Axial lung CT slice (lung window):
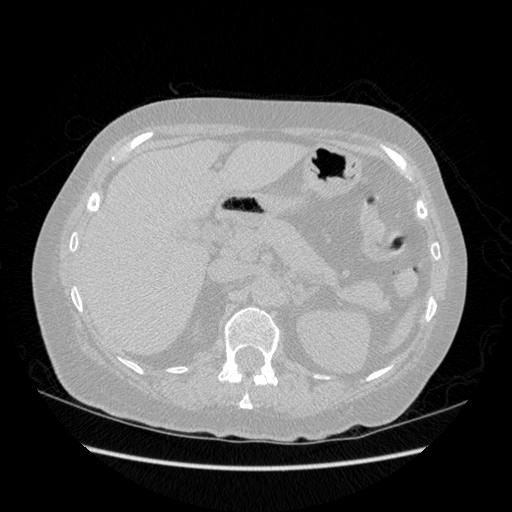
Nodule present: no